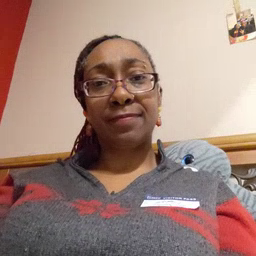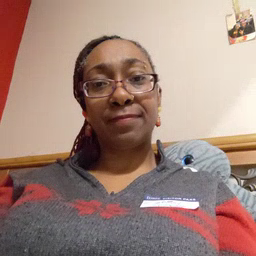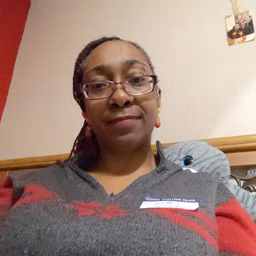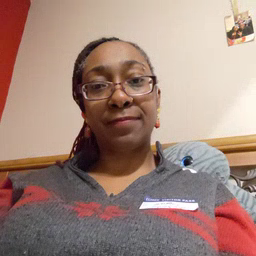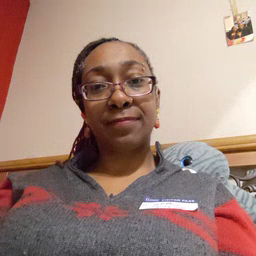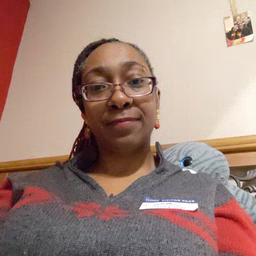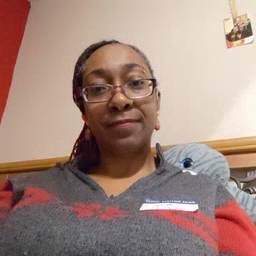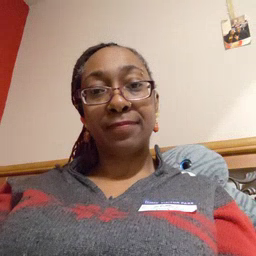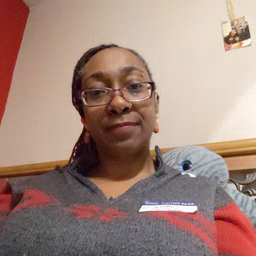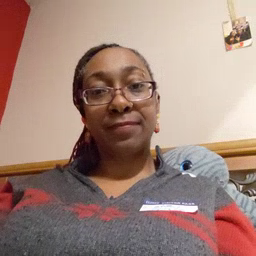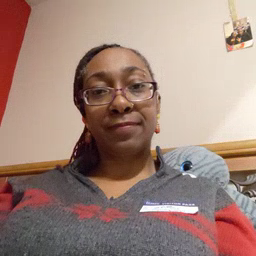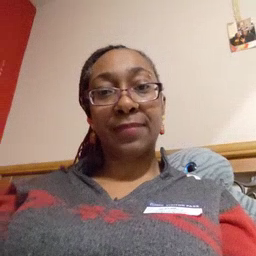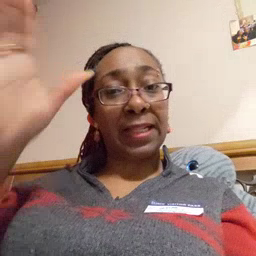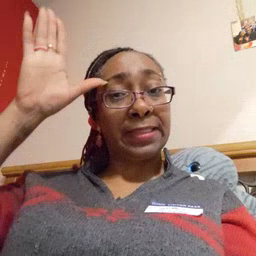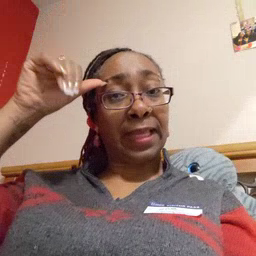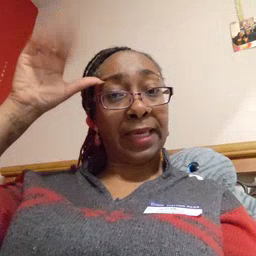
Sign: donkey